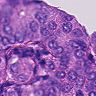
Metastatic tissue present: yes